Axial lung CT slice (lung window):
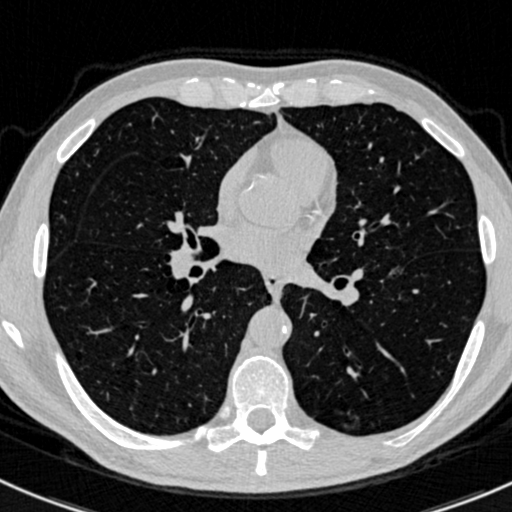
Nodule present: no